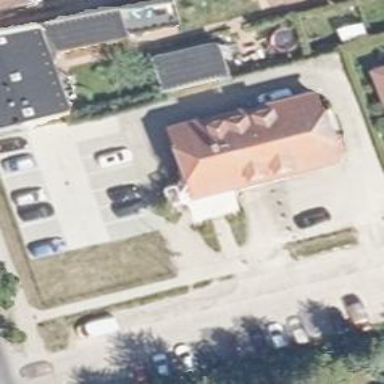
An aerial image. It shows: Pharmacy.